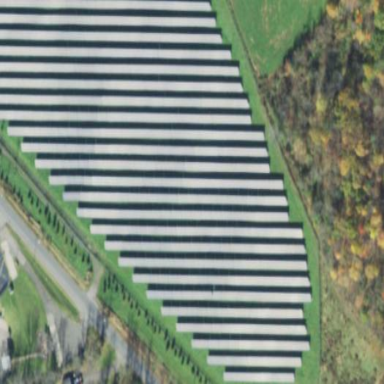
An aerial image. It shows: Solar power plant using photovoltaic technology.